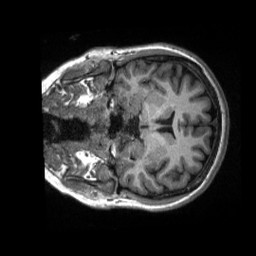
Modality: T1w
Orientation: coronal
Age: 38
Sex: female
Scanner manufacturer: siemens
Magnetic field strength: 3 T
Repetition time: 2.3 s
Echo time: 0.00288 s